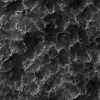
Atmospheric dust classification: not_dusty